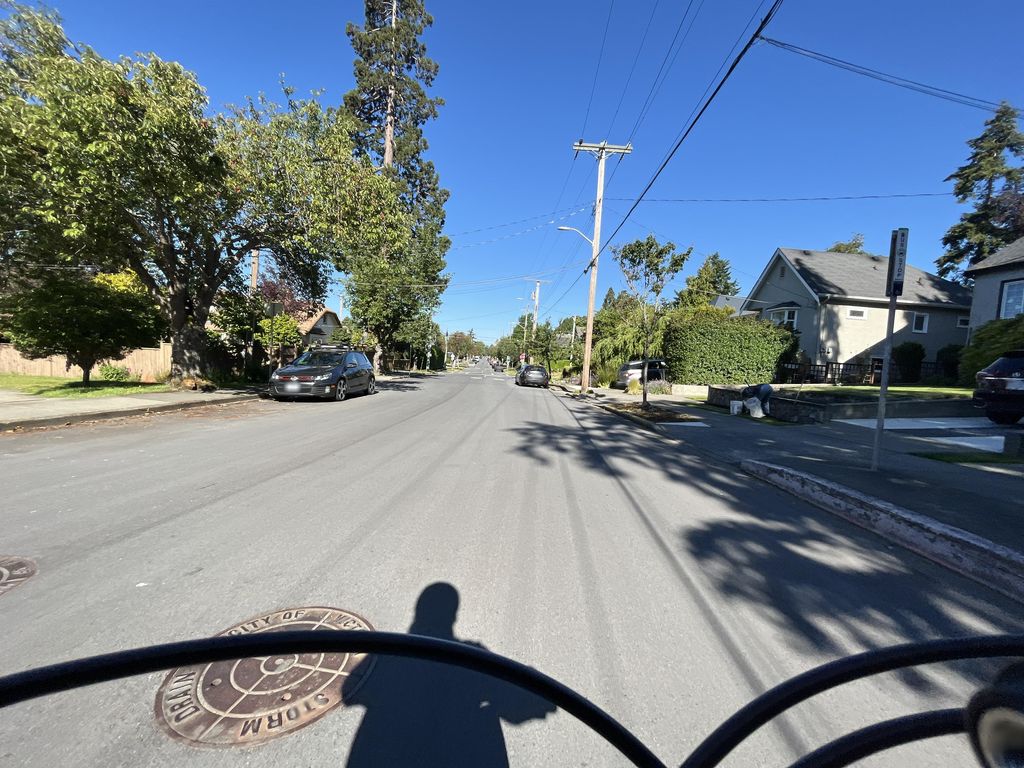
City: victoria